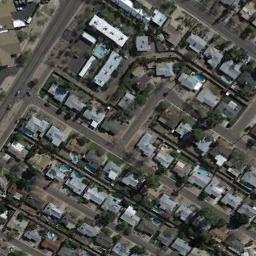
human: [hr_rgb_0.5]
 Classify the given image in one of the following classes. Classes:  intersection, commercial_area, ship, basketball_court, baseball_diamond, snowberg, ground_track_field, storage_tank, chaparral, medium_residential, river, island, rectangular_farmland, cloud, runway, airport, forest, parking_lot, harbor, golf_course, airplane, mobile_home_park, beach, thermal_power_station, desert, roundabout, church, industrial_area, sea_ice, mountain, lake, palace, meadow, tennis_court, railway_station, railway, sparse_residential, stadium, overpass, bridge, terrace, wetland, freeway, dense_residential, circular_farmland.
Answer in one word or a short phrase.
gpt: dense_residential